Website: crate-barrel
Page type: payment
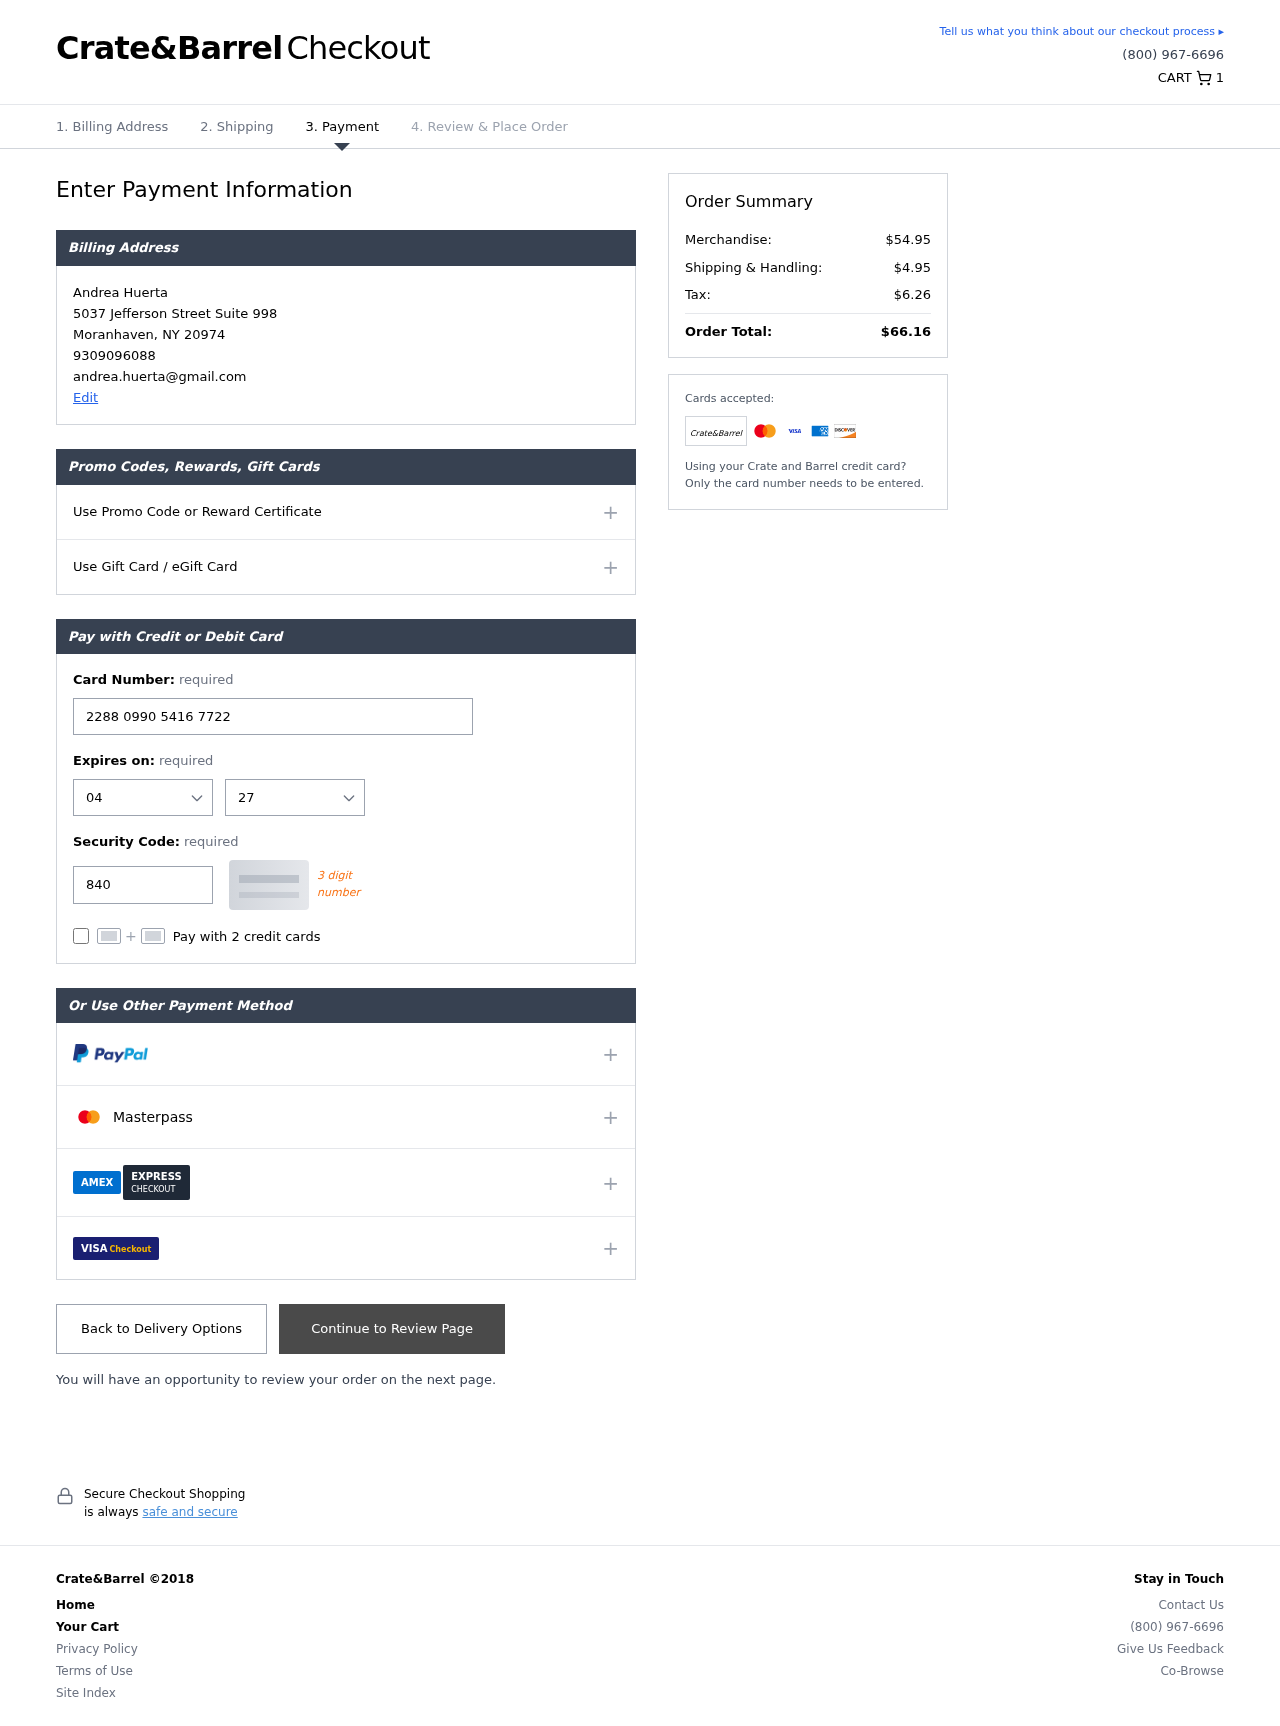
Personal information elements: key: PII_CARD_CVV
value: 840
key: PII_CARD_EXPIRY_MONTH
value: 04
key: PII_CARD_EXPIRY_YEAR
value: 27
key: PII_CARD_NUMBER
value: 2288 0990 5416 7722
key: PII_CITY
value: Moranhaven
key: PII_EMAIL
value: andrea.huerta@gmail.com
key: PII_FULLNAME
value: Andrea Huerta
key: PII_PHONE
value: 9309096088
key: PII_POSTCODE
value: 20974
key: PII_STATE_ABBR
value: NY
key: PII_STREET
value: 5037 Jefferson Street Suite 998
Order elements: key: ORDER_NUM_ITEMS
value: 1
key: ORDER_SUBTOTAL
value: $54.95
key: ORDER_SHIPPING_COST
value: $4.95
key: ORDER_TAX
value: $6.26
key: ORDER_TOTAL
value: $66.16